Question:
The entire element should be hidden. There should be no scrollbars on the outer div. Can this be achieved with CSS only or is jQuery needed? How can this be implemented?
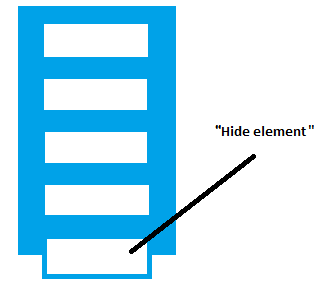
Answer: The general idea is the following:
'''
$("div div").filter(function() {
var $this = $(this),
pTop = $this.parent().offset().top, // parent position
// (no need if parent has
// "position: relative")
pHeight = $this.parent().height(), // parent inner height
eTop = $this.offset().top, // block position
// (can be replaced with
// "$this.position().top"
// if parent has
// "position: relative")
eHeight = $this.outerHeight(true); // block outer height
return (eTop + eHeight) > (pTop + pHeight);
}).hide();
'''
(Theoretically this work.)
---
Another approach:
'''
var sumHeight = 0;
$("div div").filter(function() {
var $this = $(this),
pHeight = $this.parent().height(); // parent inner height
sumHeight += $this.outerHeight(true); // + block outer height
return sumHeight > pHeight;
}).hide();
'''